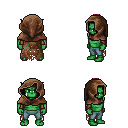
a pixel art fantasy rpg character, male body template, orc, green skin, brown tattered cape, teal pants, ruby red long mohawk hairstyle, cloth hood, leather bracers, four views (front, back, left, right), 2x2 character sprite sheet, small pixel art, hard edges, no anti-aliasing